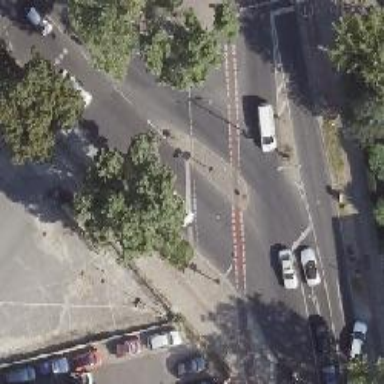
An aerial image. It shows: Road with traffic signals.